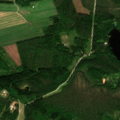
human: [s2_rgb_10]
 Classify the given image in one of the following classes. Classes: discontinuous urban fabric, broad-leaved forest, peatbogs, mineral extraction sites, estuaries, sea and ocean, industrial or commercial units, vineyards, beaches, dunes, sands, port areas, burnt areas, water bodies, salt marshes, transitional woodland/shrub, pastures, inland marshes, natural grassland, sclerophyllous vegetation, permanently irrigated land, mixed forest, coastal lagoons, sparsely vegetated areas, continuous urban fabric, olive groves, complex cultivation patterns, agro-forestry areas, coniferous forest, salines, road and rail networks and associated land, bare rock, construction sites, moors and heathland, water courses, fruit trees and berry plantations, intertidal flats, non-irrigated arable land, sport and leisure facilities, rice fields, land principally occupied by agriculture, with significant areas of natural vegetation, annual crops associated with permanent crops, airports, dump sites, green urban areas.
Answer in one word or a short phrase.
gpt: non-irrigated arable land, coniferous forest, mixed forest, water bodies